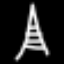
Label: The Eiffel Tower